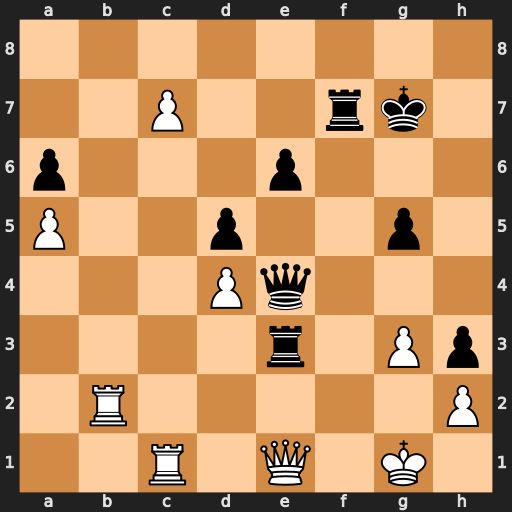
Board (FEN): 8/2P2rk1/p3p3/P2p2p1/3Pq3/4r1Pp/1R5P/2R1Q1K1
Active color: w
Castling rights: -
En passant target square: -
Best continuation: Qd2 Rxc7 Rxc7+